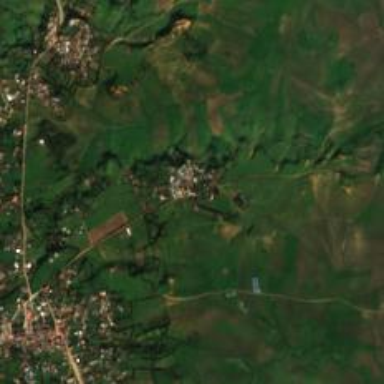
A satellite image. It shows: Small hamlet.